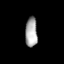
Tissue: lung
Cell type: Endothelial cells
Senescence score: 0.6067
Nuclear area (px): 351
Mean DAPI intensity: 167.652